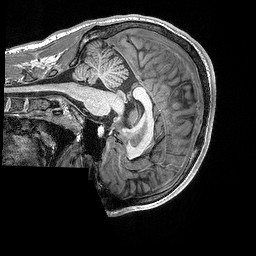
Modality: T1w
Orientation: sagittal
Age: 21
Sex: male
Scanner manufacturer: siemens
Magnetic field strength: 3 T
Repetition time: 2.3 s
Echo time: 0.00298 s